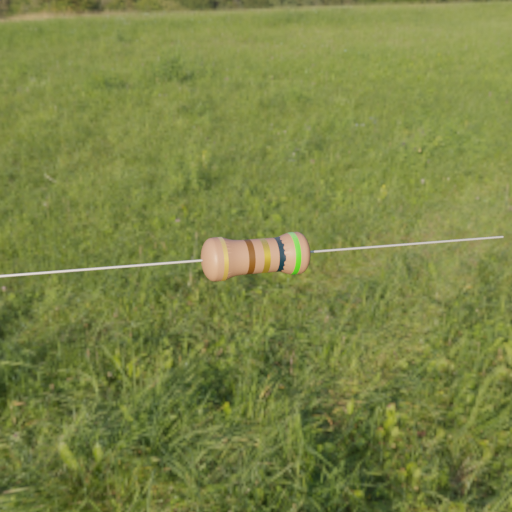
Resistor colour bands (in order): gold, brown, gold, black, green